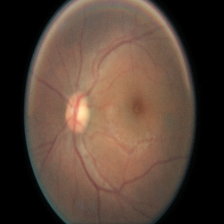
Diabetic retinopathy grade: Moderate